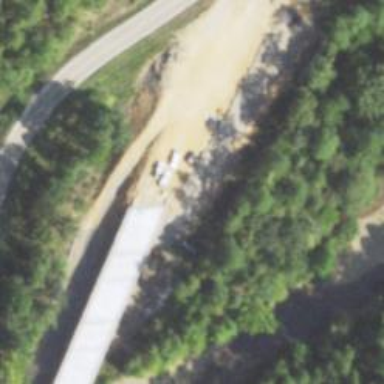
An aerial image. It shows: Primary highway passing over bridge with beam structure.